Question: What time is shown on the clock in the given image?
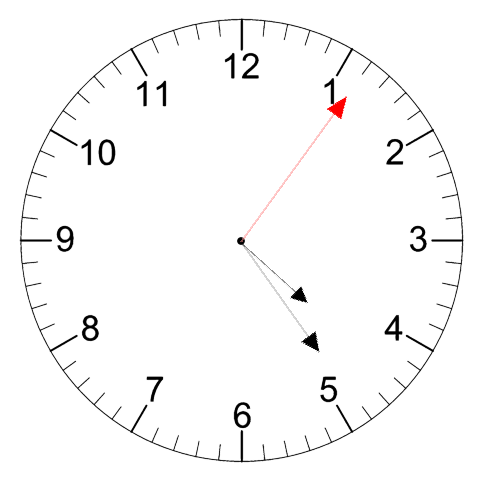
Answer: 04:24:06